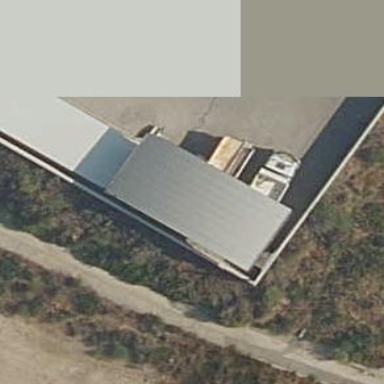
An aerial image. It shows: Public building.